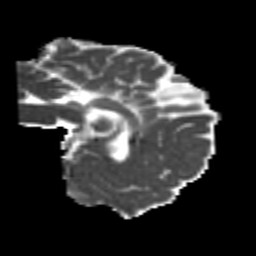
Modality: MD
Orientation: sagittal
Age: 20
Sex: female
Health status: healthy
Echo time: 0.074 s